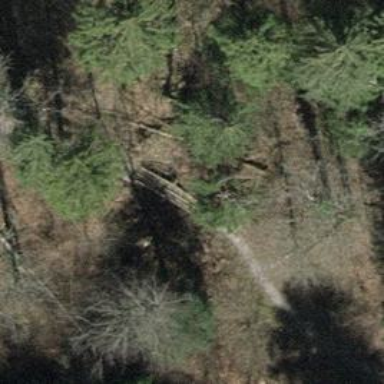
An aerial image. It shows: Path on bridge.